Field crop: tomato
Growth stage: 1
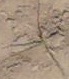
Species: cyperus